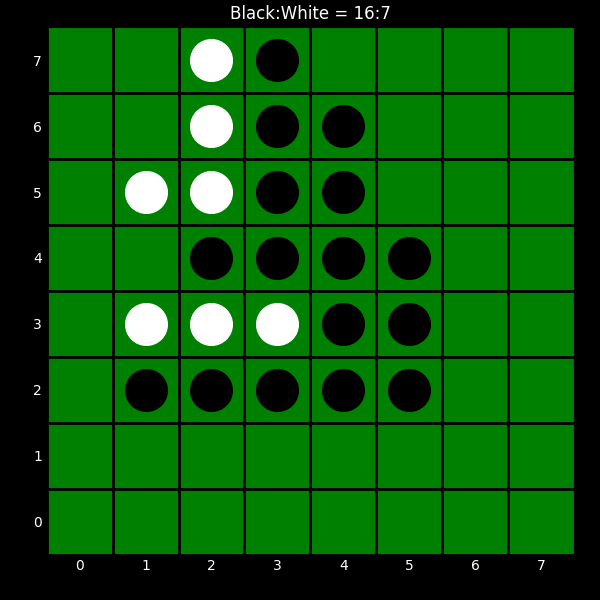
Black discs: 16
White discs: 7